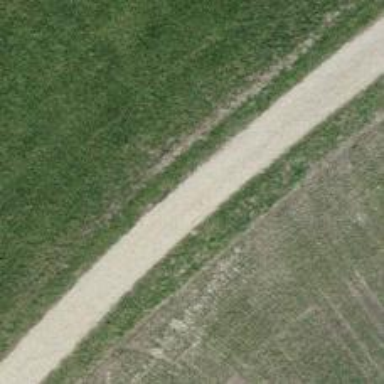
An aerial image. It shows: Gravel track with Grade 3 quality.